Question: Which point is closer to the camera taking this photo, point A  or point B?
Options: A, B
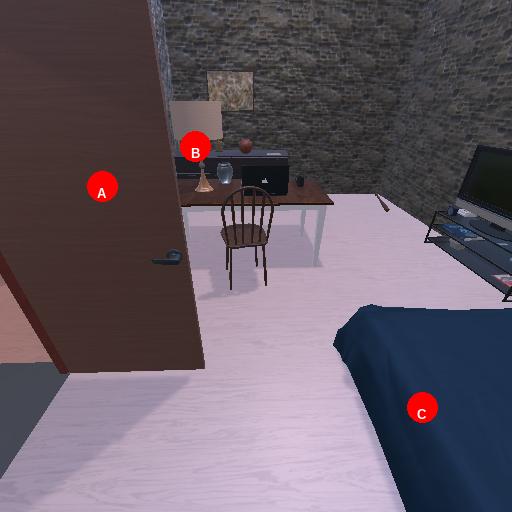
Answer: A